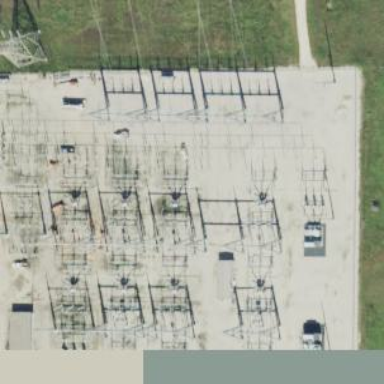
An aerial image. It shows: Switch for power supply.